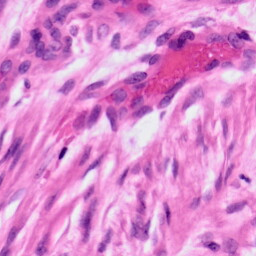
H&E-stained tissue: Ovarian